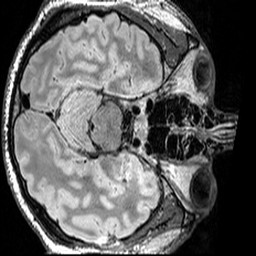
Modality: FLAIR
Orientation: axial
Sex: male